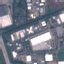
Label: Industrial